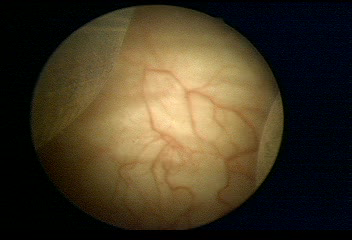
Modality: WLC
Class: Normal mucosa
Bladder cancer association: No